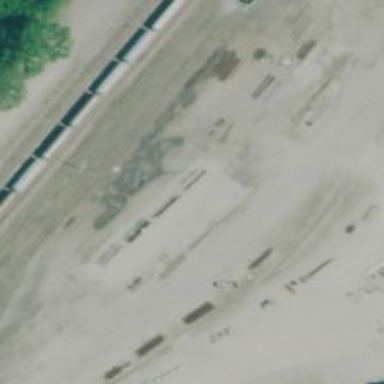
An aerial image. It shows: Railway yard.